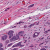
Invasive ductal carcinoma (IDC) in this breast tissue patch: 0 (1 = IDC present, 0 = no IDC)